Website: walmart
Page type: payment
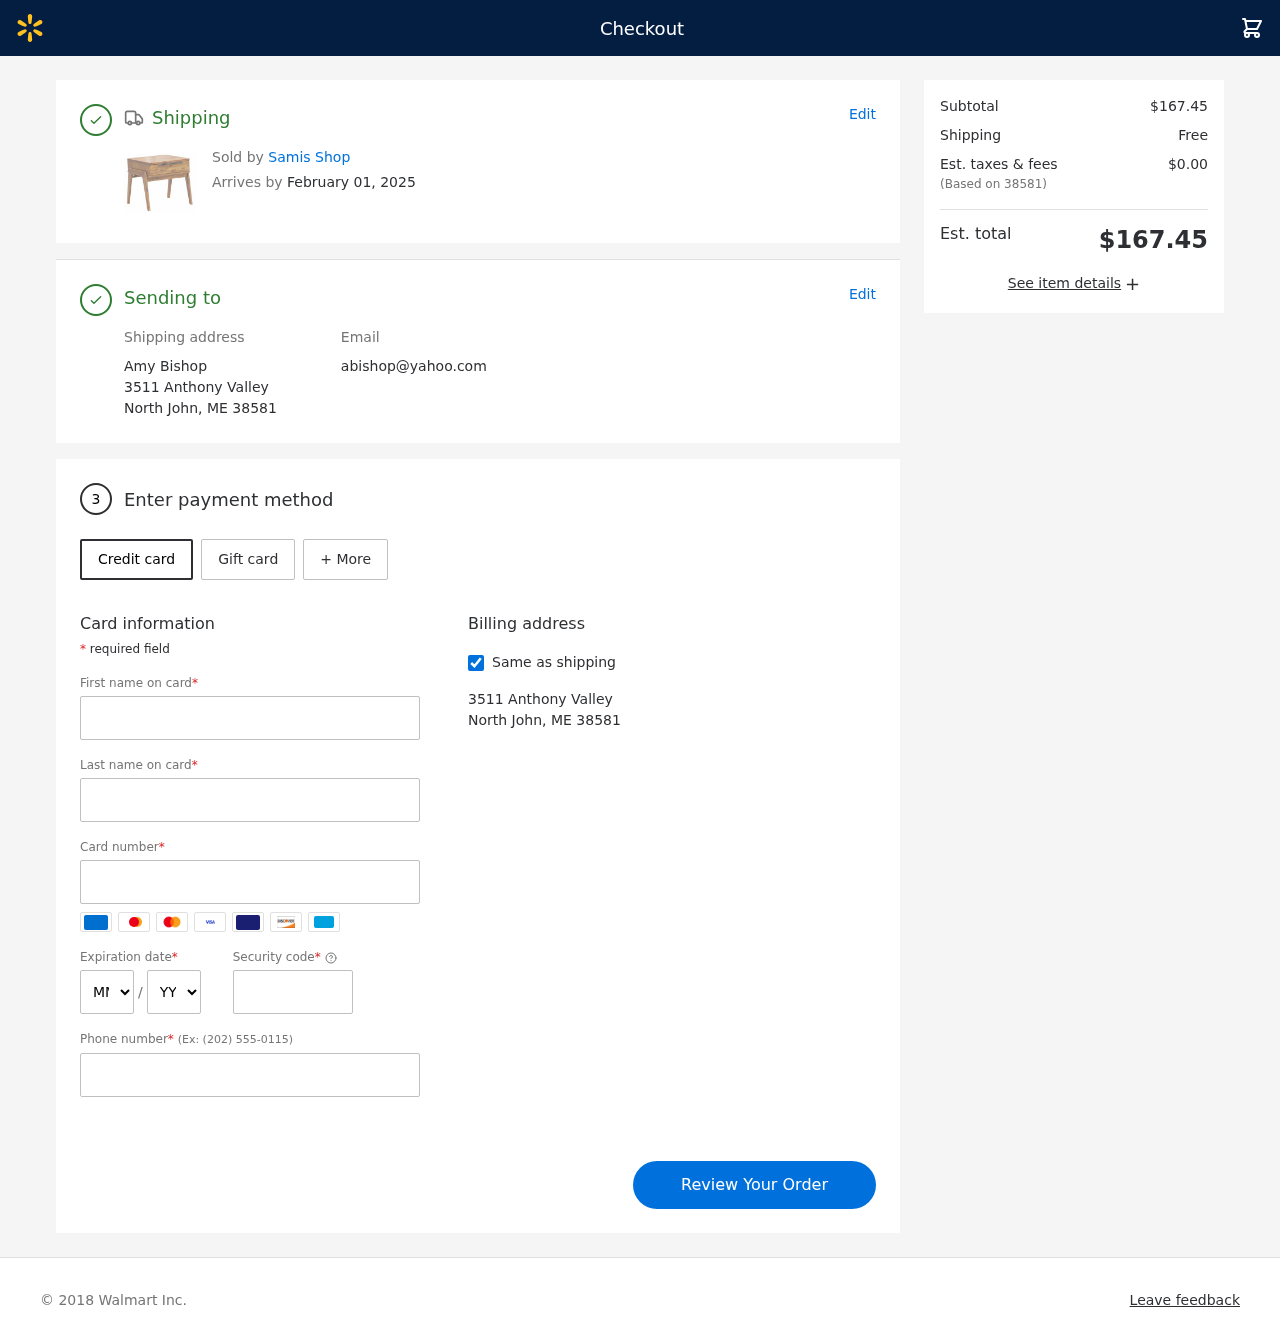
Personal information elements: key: PII_CARD_CVV
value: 3231
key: PII_CARD_EXPIRY_MONTH
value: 09
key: PII_CARD_EXPIRY_YEAR
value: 27
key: PII_CARD_NUMBER
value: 3485 3715 5519 228
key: PII_CITY_STATE_ZIP
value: North John, ME 38581
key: PII_EMAIL
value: abishop@yahoo.com
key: PII_FIRSTNAME
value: Amy
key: PII_FULLNAME
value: Amy Bishop
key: PII_LASTNAME
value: Bishop
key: PII_PHONE
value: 4673843405
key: PII_POSTCODE
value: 38581
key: PII_STREET
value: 3511 Anthony Valley
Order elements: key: ORDER_DELIVERY_DATE
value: February 01, 2025
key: ORDER_SUBTOTAL
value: $167.45
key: ORDER_SHIPPING_COST
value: Free
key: ORDER_TAX
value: $0.00
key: ORDER_TOTAL
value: $167.45